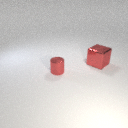
large red metal cube behind small red metal cylinder